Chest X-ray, AP view. Patient: 73 years old, sex F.
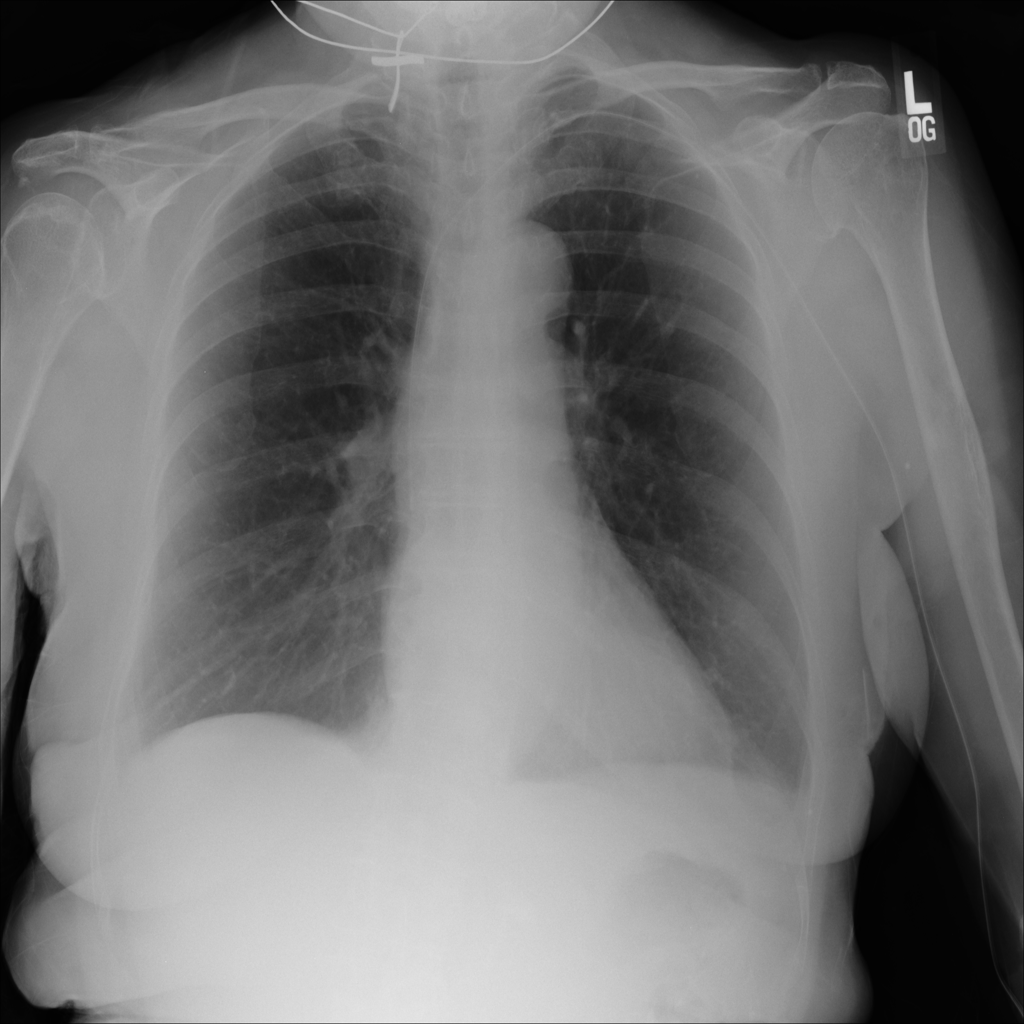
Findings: No Finding